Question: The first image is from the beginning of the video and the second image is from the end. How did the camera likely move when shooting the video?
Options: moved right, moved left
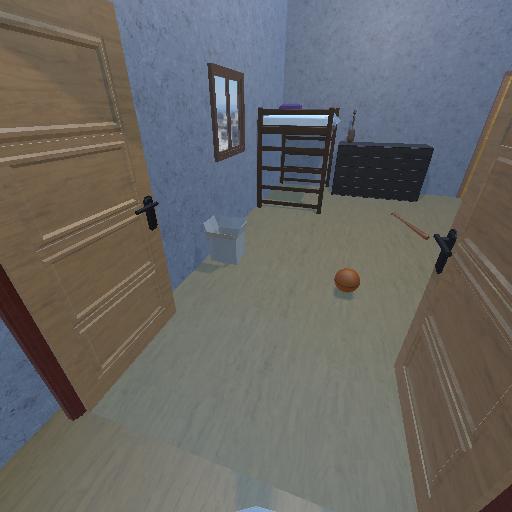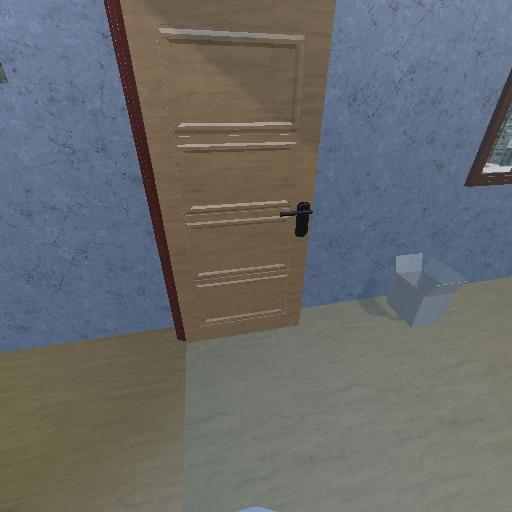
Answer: moved right